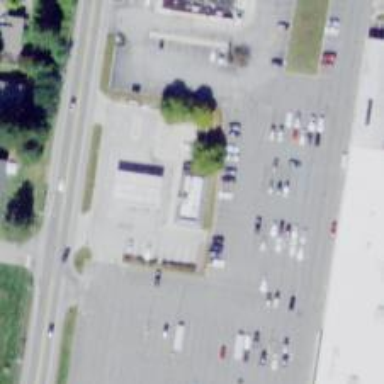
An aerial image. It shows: Convenience shop.